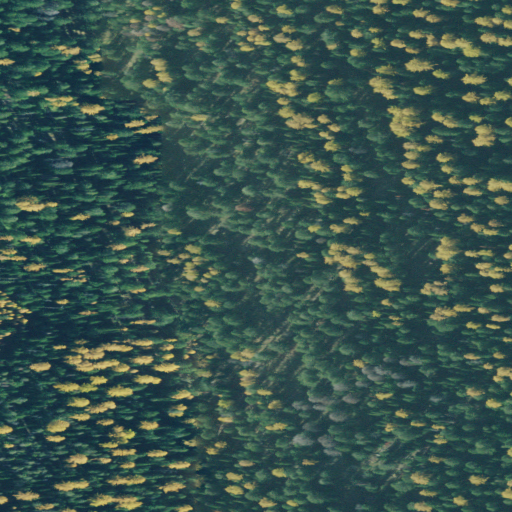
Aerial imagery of ridge(s) in Montana named Waper Ridge containing only evergreen forest